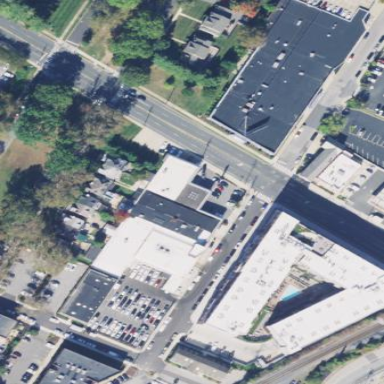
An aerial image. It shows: Car shop building.